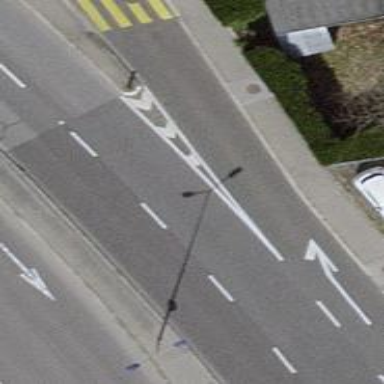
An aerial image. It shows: Asphalt road at the secondary link level.